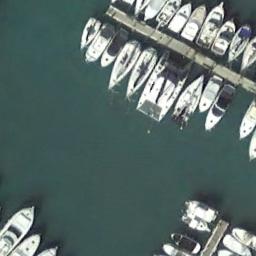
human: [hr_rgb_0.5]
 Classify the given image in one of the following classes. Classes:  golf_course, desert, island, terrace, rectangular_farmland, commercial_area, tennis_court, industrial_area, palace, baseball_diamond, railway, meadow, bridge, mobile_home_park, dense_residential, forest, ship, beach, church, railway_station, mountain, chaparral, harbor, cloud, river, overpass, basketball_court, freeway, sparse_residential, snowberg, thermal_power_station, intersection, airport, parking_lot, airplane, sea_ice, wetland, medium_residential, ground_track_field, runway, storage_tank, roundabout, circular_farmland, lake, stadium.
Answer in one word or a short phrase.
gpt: harbor